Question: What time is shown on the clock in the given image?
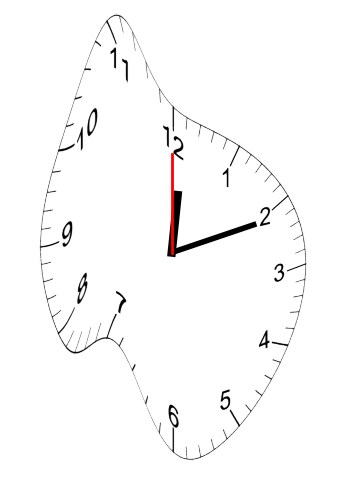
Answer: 12:11:00